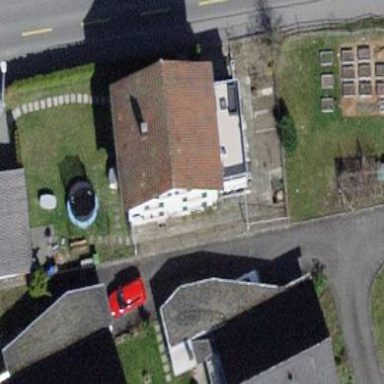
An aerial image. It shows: Building with tile roof.